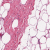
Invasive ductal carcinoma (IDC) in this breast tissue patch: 0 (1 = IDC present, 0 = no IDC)